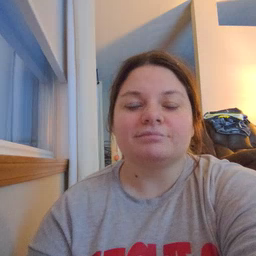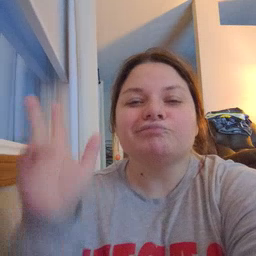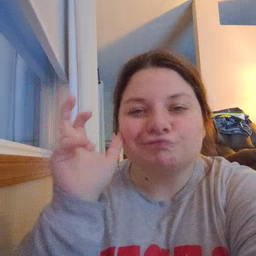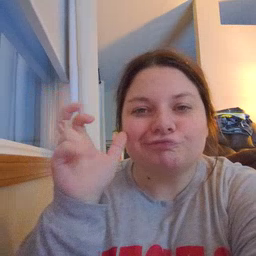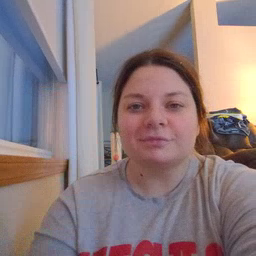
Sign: hear